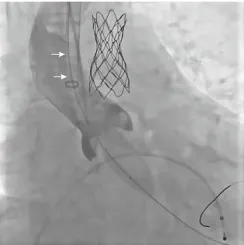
Ct aortogram and invasive aortic angiography. Aortic valve balloon dilatation via the left carotid artery (arrow: 20F sheath).
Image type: radiology (x_ray)